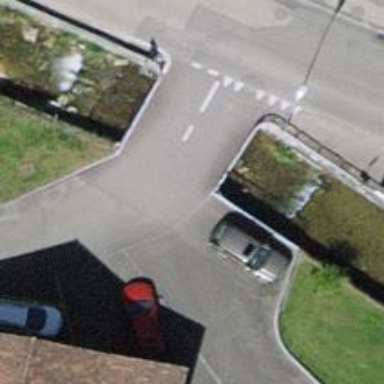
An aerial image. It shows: Residential road with bridge.